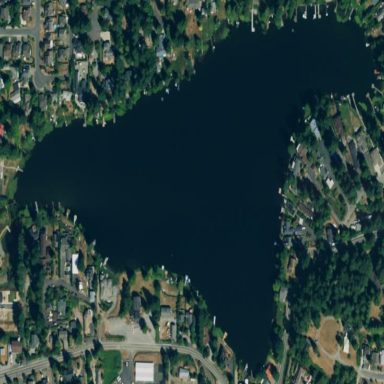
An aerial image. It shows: Serene lake surrounded by nature.